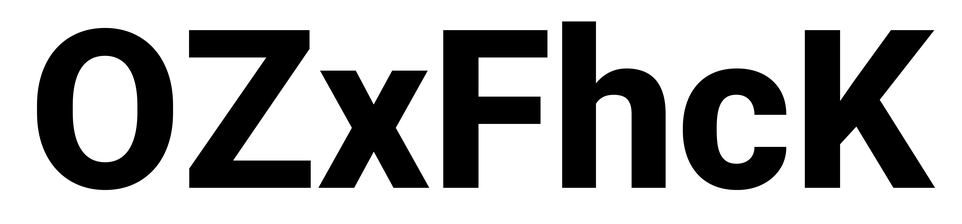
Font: Roboto_ExtraBold